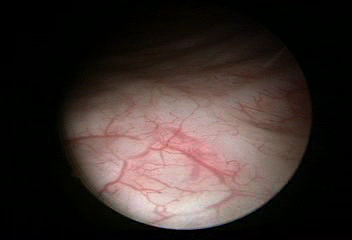
Modality: WLC
Class: Normal mucosa
Bladder cancer association: No